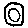
Label: circle